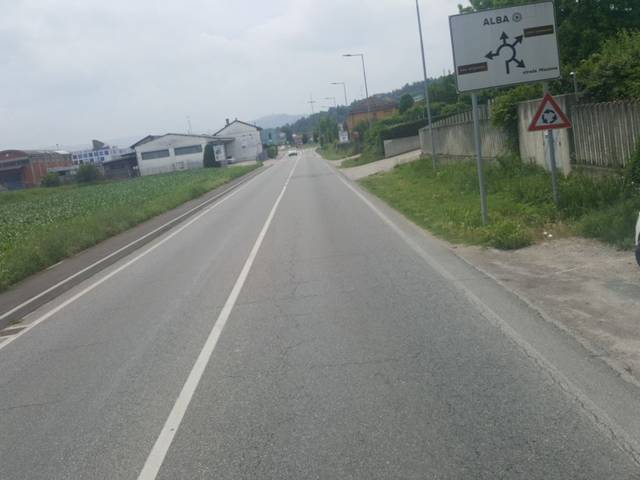
Region: Italy
Coordinates: 44.723, 8.009